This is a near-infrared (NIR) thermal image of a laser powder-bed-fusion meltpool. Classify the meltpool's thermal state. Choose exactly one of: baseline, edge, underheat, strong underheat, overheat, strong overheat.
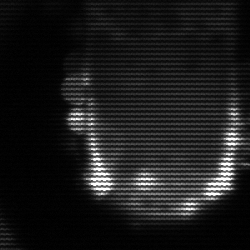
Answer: baseline